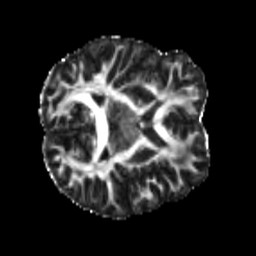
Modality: FA
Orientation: axial
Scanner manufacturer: siemens
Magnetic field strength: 3 T
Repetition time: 4 s
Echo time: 0.0594 s